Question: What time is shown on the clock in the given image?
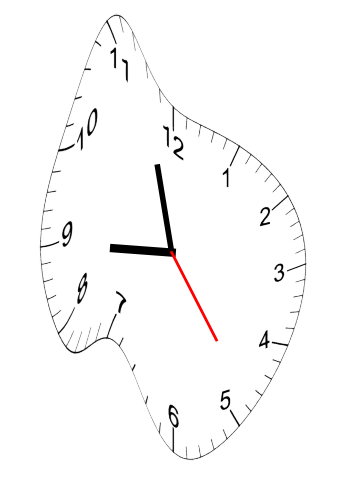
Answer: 08:57:24